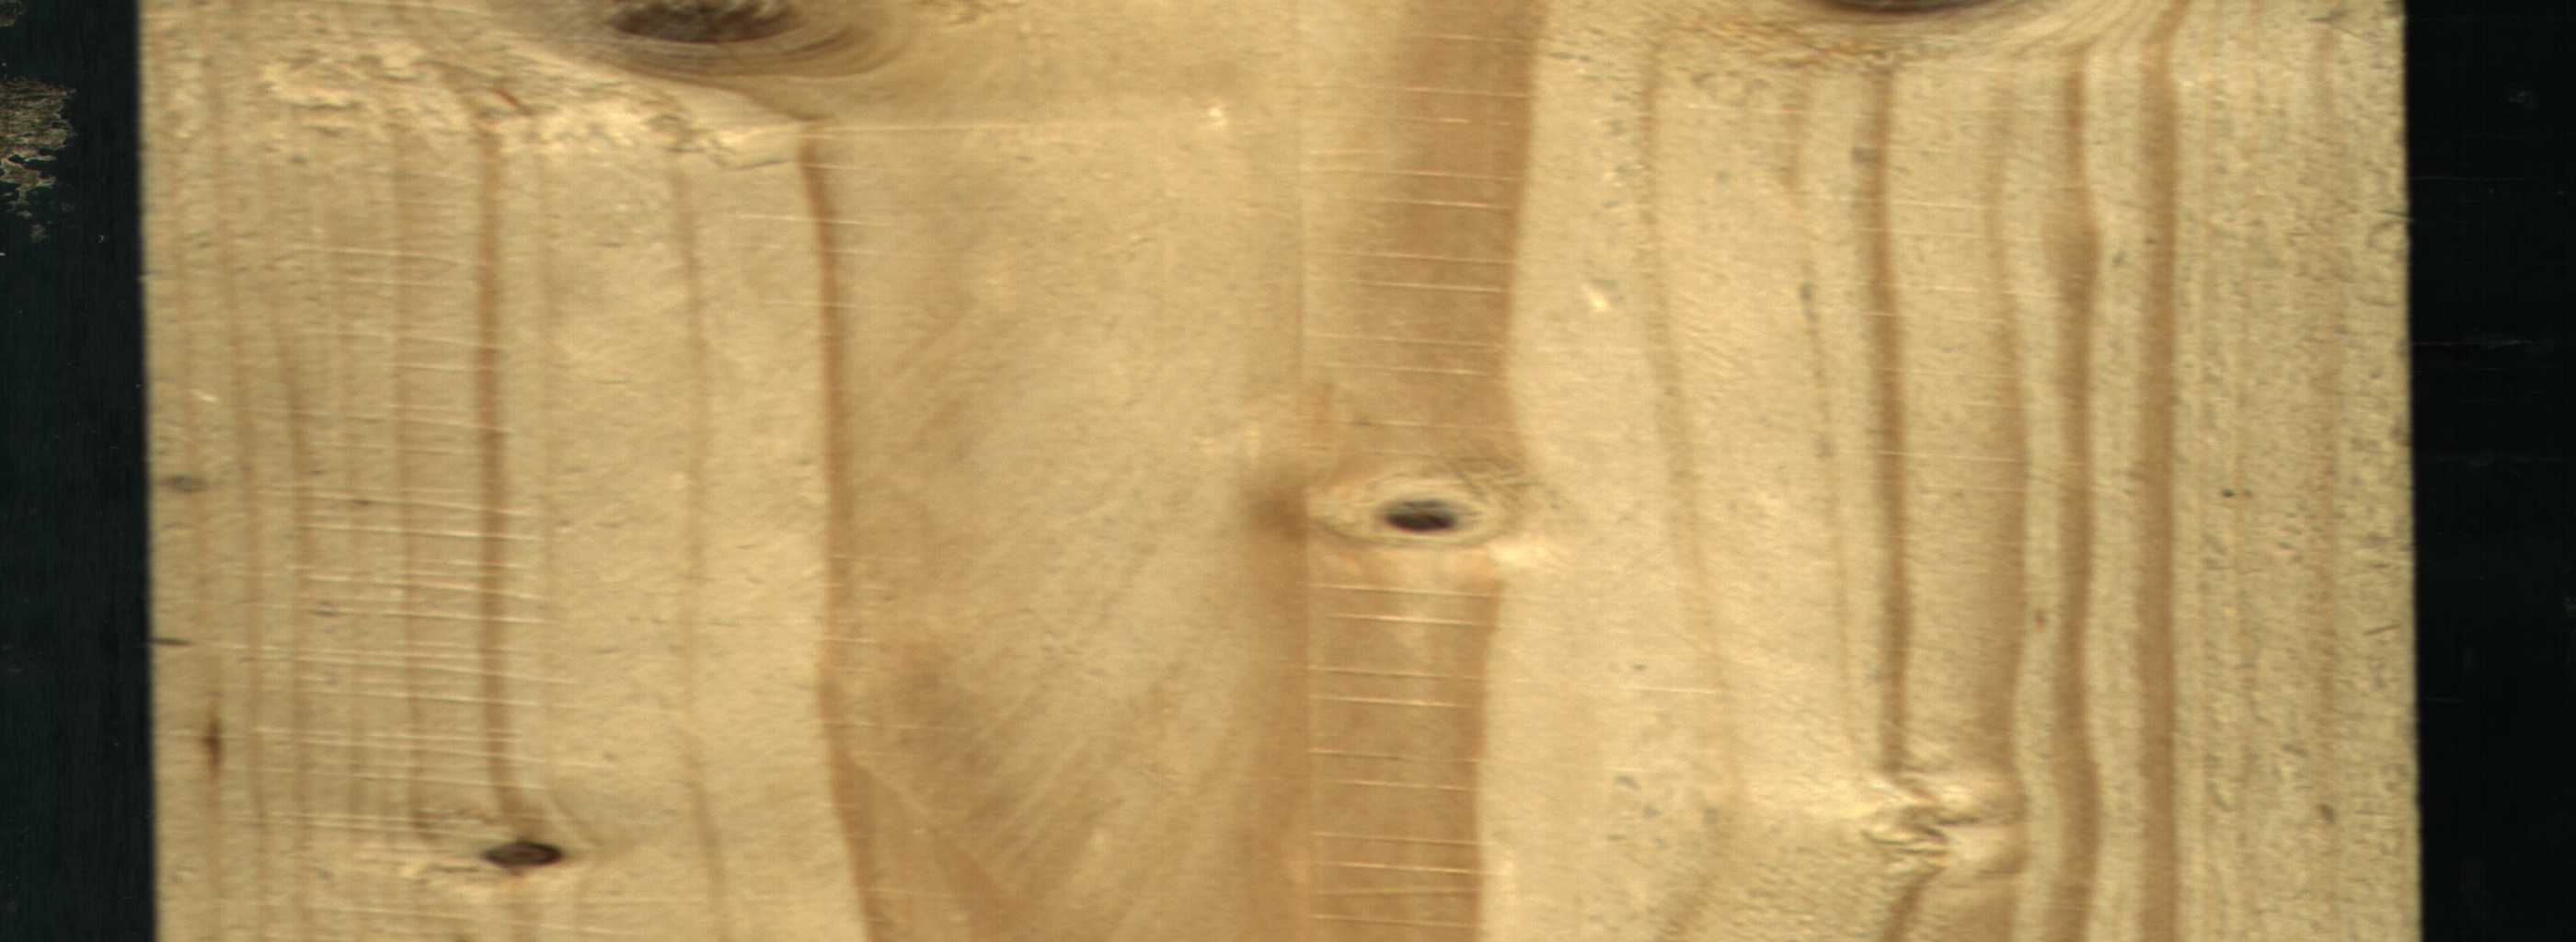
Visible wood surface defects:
Dead_Knot
Live_Knot
Live_Knot
Live_Knot
Live_Knot
Live_Knot
Live_Knot
Live_Knot